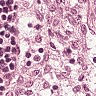
Metastatic tissue present: no